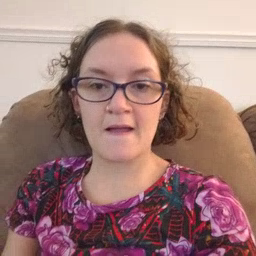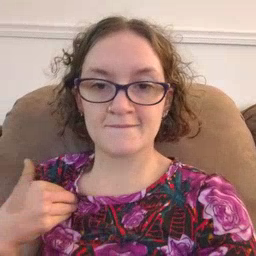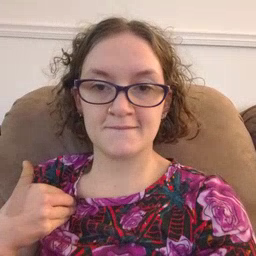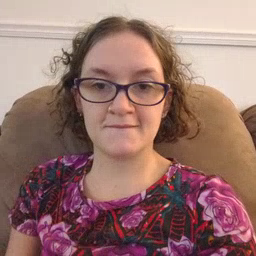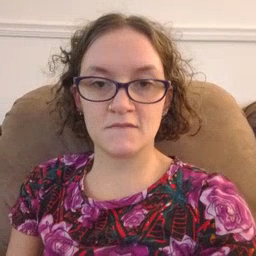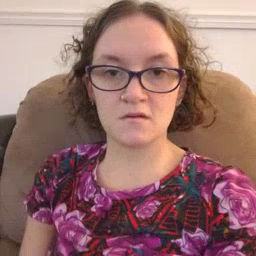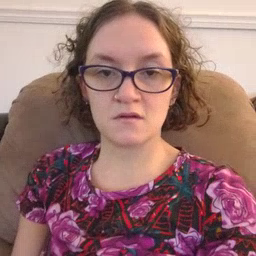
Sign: have